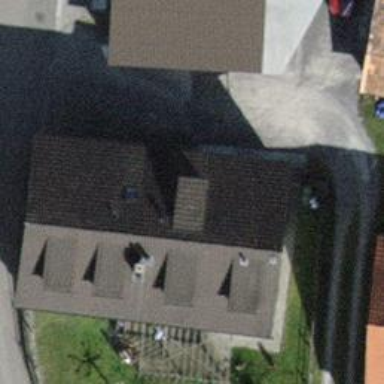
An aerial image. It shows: Simple house.